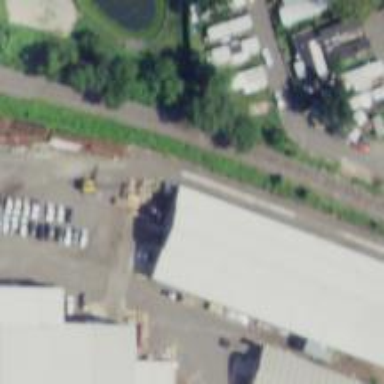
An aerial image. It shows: Railway spur service.